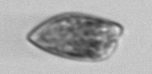
Label: Prorocentrum_dentatum